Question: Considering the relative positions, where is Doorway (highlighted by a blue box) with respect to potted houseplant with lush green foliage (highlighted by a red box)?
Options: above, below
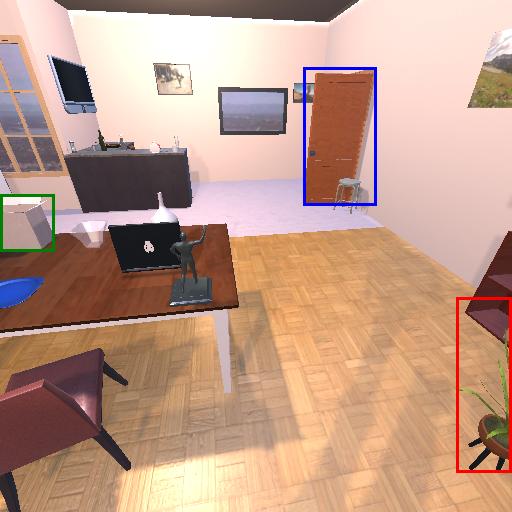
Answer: above